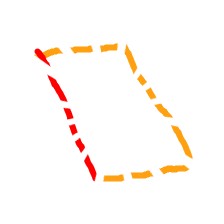
Shape: parallelogram